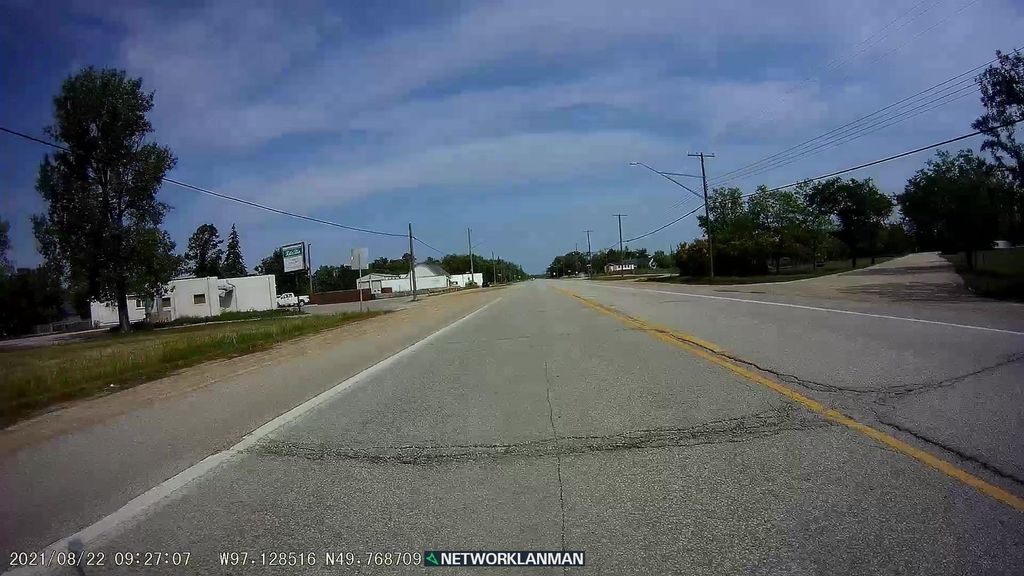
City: winnipeg